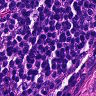
Metastatic tissue present: no